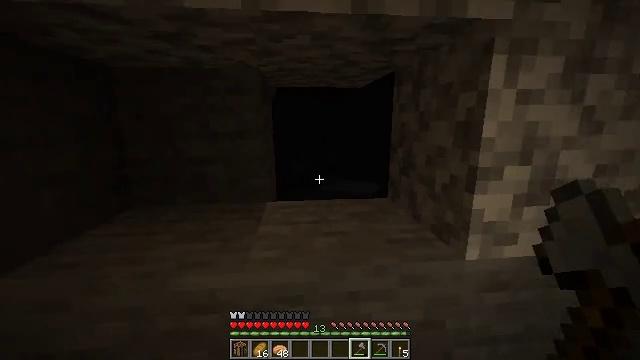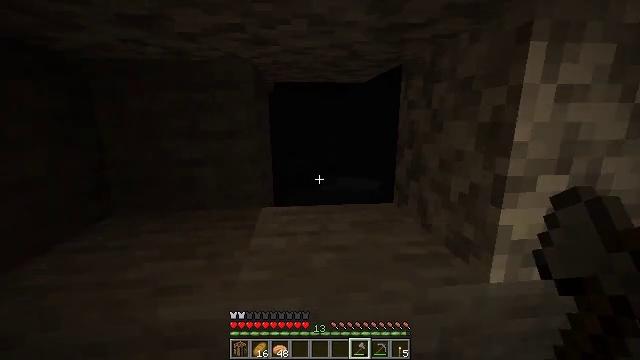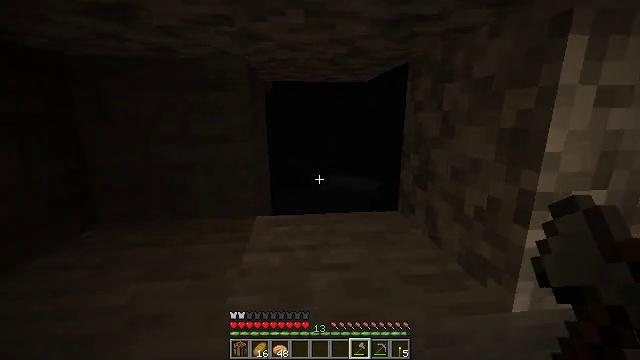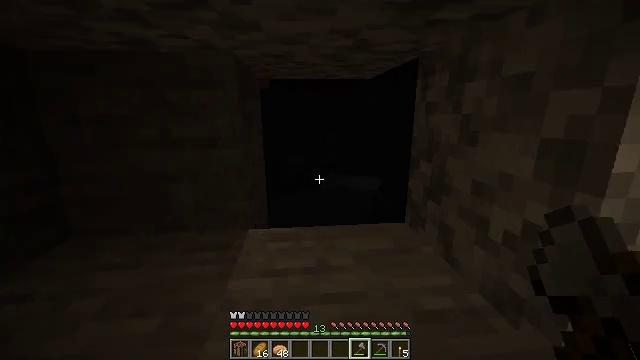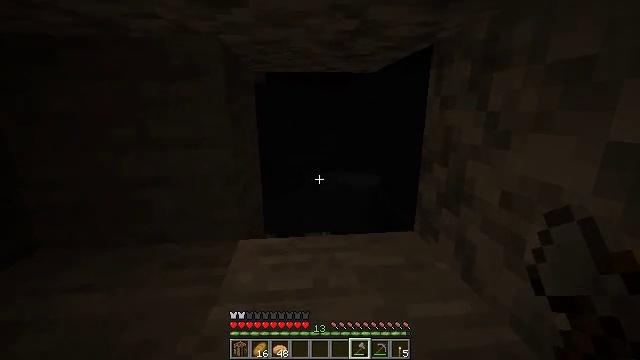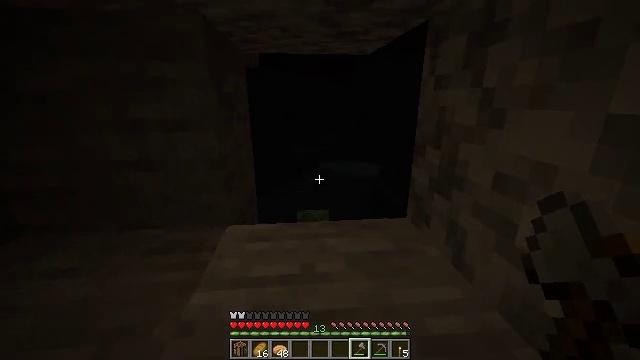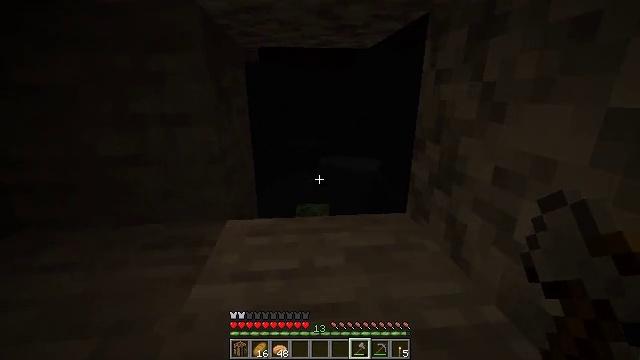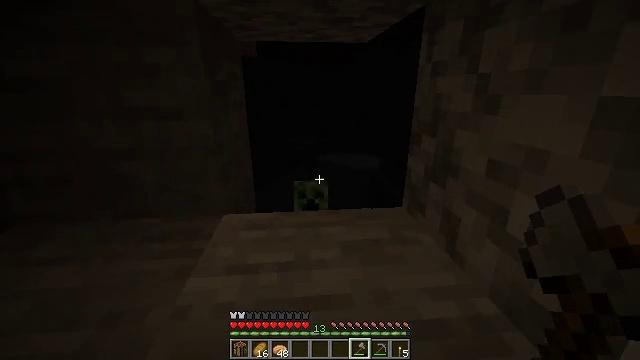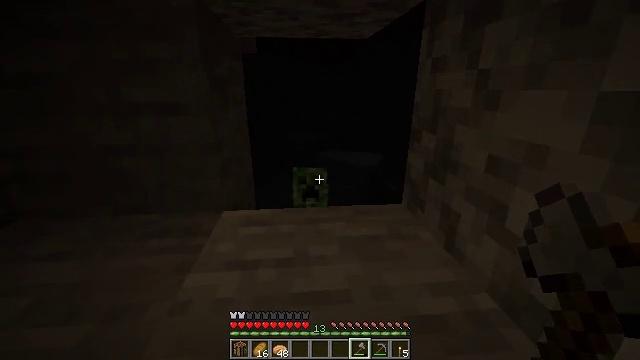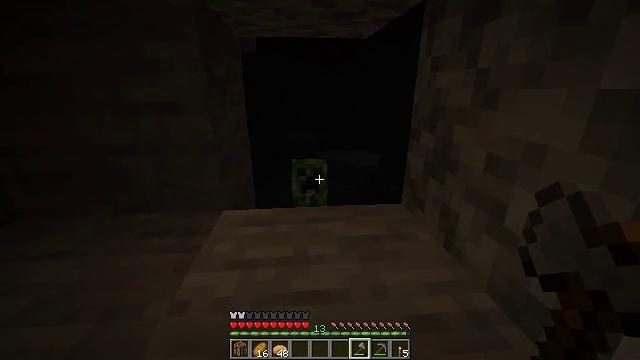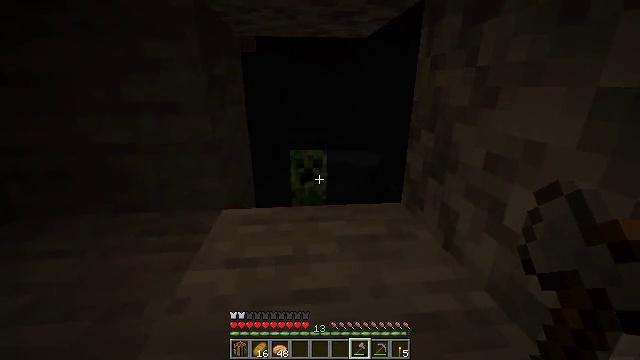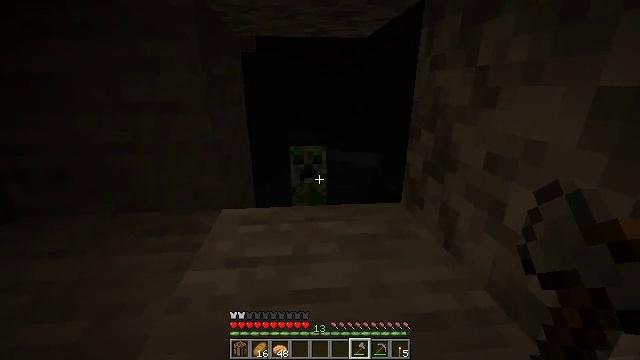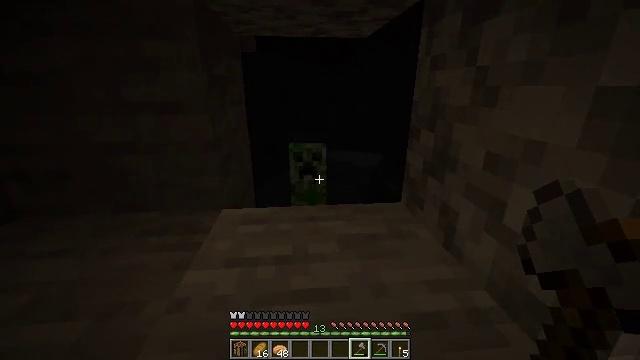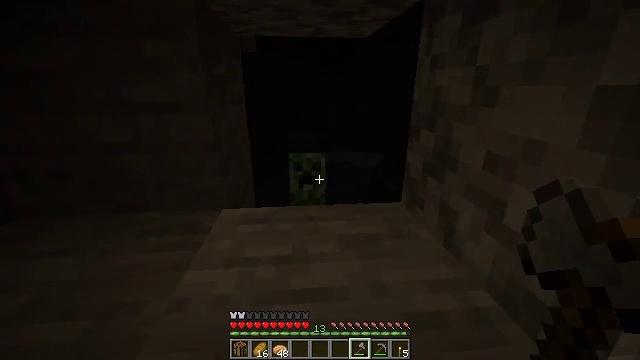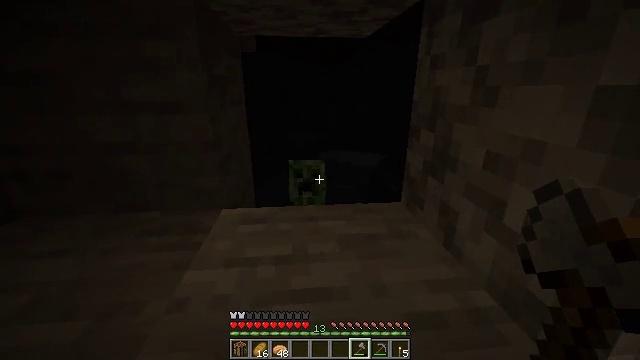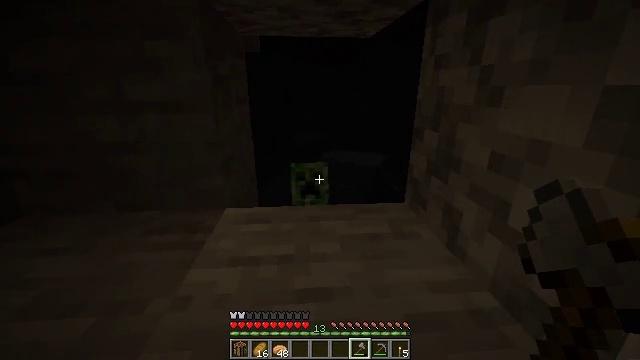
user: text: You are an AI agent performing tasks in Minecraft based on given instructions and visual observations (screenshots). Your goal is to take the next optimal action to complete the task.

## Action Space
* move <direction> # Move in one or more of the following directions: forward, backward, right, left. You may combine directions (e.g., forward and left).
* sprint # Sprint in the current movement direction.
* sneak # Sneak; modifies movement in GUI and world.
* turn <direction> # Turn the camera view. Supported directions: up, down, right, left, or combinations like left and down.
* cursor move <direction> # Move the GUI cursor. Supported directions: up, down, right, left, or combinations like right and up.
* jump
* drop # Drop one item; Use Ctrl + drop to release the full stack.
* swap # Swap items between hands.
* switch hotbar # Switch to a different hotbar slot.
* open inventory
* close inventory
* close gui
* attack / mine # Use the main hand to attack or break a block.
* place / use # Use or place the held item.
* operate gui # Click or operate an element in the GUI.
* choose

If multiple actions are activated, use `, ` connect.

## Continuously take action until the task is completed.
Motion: motion action
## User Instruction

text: Combat the creeper.
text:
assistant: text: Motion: move forward
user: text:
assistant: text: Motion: move forward
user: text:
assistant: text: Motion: move forward
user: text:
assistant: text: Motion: move forward
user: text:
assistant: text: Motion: move forward, turn down
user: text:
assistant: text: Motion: turn down
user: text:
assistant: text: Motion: no_op
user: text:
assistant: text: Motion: no_op
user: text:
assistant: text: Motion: no_op
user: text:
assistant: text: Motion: no_op
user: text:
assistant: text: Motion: no_op
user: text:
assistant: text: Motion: no_op
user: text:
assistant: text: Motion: no_op
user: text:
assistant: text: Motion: no_op
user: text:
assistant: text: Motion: no_op
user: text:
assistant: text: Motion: no_op
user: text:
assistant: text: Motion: no_op
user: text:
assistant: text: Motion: no_op
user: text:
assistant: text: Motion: no_op
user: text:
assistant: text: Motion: no_op
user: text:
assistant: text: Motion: no_op
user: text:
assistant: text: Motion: no_op
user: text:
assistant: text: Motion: no_op
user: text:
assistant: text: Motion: no_op
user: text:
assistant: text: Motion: no_op
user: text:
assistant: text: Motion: no_op
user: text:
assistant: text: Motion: no_op
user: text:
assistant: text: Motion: no_op
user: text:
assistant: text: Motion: no_op
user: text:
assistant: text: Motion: no_op